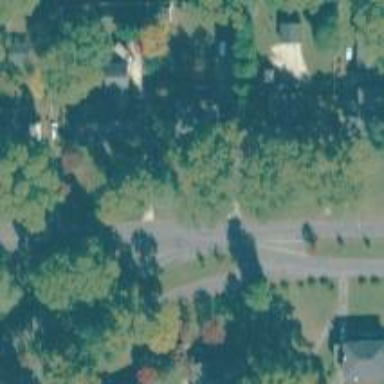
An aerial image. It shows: Residential road.